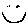
Label: smiley face